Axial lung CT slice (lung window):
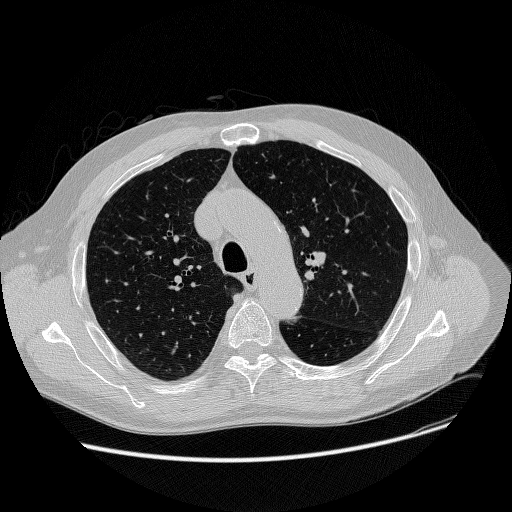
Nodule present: no